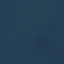
Land use / land cover class: SeaLake